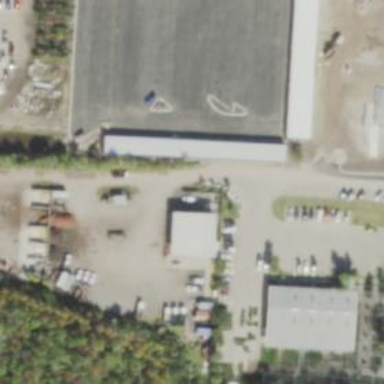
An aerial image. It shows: Garden center.